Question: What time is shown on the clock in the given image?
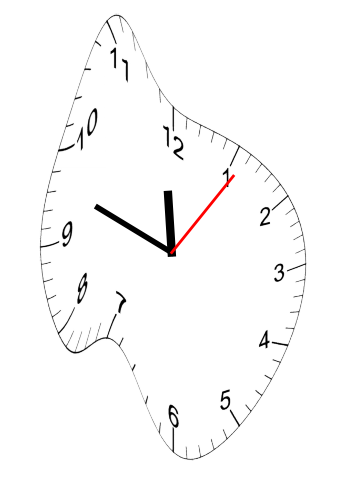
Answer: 11:48:06